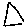
Label: triangle